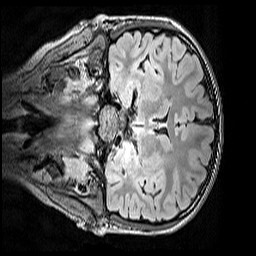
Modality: FLAIR
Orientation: coronal
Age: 11
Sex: female
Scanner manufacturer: siemens
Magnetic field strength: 3 T
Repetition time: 5 s
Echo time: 0.388 s